Question: I am trying to create 3 small tables side by side that are centered in the page. I have the following code so far but it doesn't work. I'm breaking my head trying to figure out how to do this and it seems like it would be simple, but its not, at least for me its not. Can someone please help me out with this? I have attached an image as well as to what I am trying to create.
'''
<table align="center"><tr><td>
<table border="1">
<tr>
<td>Test 1</td>
</tr>
</table>
</td><td>
<table border="1">
<tr>
<td>test 2</td>
</tr>
</table>
<td></td>
<table border="1">
<tr>
<td>test 3</td>
</tr>
</table>
</td></tr></table>
'''

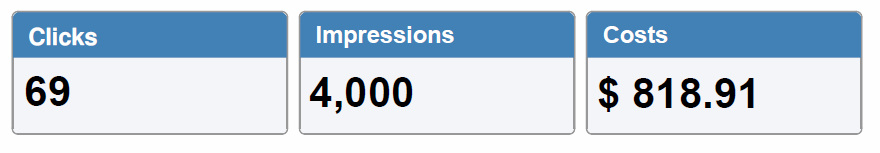
Answer: The problem is caused by a typo, as pointed out. My idea would be to remove the parent table and use 'display: inline-table' to line them up and then 'text-align: center' on a container to center them.
Moving away from nested tables results in much more readable markup. Also, the 'border' attribute should be removed and created in CSS instead.
'''
.wrap {
text-align: center;
}
table {
display: inline-table;
border-collapse: collapse;
}
td {
border: solid 1px #CCC;
padding: 10px;
}
'''
'''
<div class="wrap">
<table>
<tr>
<td>Test 1</td>
</tr>
</table>
<table>
<tr>
<td>Test 2</td>
</tr>
</table>
<table>
<tr>
<td>Test 3</td>
</tr>
</table>
</div>
'''